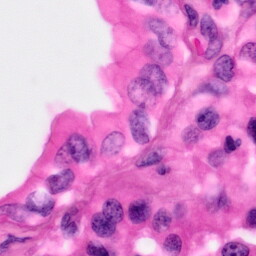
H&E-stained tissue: Pancreatic